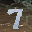
Label: 7